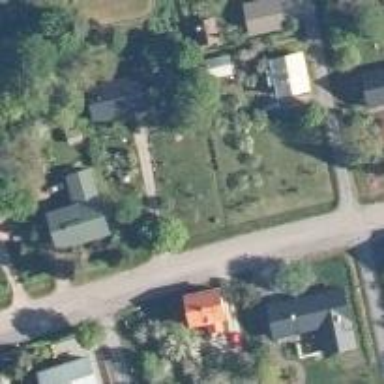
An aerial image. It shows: Neighborhood.